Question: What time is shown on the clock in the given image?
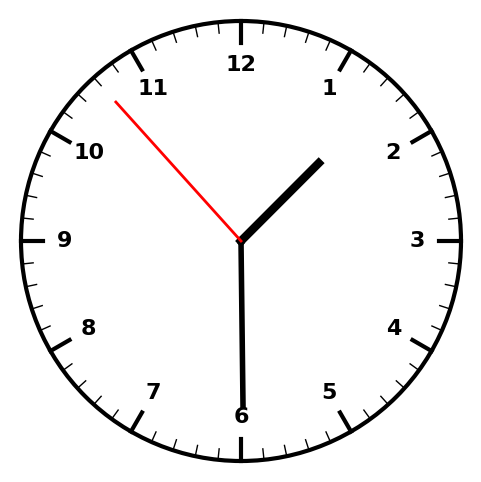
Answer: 01:29:53